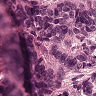
Metastatic tissue present: yes